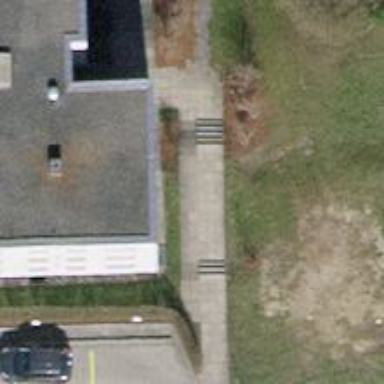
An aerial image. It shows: Set of steps on the road with adjacent ramp.